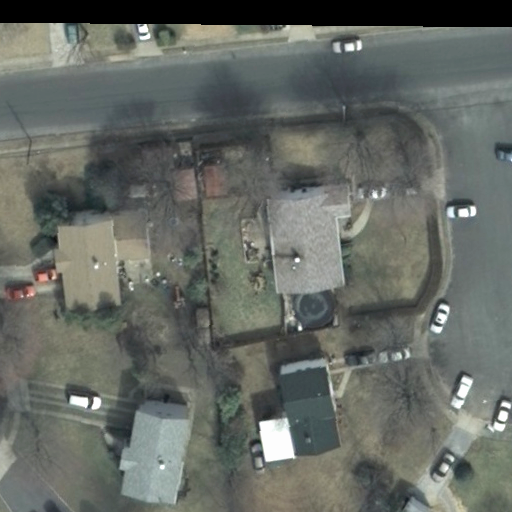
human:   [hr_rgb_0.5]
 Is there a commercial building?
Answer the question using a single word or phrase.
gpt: no

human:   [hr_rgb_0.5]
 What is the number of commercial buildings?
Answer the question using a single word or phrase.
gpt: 0

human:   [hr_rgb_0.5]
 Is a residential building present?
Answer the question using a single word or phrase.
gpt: yes

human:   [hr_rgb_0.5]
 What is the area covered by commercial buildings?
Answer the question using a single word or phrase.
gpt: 0m2

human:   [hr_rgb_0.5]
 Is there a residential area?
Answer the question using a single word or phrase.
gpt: yes

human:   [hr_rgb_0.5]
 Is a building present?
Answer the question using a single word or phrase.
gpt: yes

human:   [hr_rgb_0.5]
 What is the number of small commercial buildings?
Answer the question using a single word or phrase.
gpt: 0

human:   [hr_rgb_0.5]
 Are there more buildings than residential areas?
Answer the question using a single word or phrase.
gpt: yes

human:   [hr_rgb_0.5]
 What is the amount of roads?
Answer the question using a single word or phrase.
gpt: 2

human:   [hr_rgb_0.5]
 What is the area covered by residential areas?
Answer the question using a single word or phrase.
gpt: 10611m2

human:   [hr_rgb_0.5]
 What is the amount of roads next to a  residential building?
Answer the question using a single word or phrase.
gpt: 2

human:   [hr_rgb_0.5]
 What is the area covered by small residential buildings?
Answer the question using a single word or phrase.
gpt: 0m2

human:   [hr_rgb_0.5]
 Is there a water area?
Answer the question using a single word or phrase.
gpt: no

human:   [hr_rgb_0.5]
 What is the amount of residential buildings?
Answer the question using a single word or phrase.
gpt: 5

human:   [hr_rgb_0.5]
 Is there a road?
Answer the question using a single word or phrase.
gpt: yes

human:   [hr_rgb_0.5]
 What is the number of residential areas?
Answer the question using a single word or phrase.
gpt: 1

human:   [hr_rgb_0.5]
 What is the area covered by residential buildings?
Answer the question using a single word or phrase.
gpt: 1240m2

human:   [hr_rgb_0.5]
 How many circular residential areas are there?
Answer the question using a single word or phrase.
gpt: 0

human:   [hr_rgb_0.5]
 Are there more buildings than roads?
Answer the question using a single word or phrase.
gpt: yes

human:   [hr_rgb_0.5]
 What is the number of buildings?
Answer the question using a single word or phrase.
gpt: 5

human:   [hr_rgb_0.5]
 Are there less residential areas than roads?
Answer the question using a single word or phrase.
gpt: yes

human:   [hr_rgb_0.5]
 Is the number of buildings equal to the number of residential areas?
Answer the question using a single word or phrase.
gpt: no

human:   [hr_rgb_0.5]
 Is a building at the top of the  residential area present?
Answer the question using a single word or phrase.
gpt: yes

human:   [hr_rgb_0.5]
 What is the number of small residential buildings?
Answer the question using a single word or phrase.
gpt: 0

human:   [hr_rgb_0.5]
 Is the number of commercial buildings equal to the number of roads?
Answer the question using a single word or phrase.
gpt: no

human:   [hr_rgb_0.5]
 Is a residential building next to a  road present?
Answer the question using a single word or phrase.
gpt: yes

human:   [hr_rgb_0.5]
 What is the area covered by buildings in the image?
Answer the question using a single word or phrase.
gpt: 1240m2

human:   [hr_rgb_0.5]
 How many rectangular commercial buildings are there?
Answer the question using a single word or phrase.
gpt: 0

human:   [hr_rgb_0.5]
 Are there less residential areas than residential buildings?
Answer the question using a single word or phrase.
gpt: yes

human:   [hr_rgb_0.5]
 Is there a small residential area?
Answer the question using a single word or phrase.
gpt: no

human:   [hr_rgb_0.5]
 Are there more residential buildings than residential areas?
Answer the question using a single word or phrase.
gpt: yes

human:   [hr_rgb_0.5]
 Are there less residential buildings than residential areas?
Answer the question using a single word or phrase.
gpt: no

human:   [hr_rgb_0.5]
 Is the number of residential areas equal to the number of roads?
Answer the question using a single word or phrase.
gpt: no

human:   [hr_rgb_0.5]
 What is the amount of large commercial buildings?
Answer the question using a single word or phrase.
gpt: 0

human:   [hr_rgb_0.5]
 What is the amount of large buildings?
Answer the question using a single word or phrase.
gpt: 0

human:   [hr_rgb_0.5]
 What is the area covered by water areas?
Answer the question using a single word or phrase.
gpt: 0m2

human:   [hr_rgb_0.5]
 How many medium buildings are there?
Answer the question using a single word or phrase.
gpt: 5

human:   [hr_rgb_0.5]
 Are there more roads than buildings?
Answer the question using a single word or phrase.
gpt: no

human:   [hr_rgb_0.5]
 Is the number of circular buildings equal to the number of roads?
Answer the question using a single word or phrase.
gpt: no

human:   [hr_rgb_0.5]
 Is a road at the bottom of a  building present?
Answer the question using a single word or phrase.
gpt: no

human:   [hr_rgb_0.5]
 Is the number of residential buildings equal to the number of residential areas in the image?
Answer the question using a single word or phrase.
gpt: no

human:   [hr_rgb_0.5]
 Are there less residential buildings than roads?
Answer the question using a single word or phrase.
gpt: no

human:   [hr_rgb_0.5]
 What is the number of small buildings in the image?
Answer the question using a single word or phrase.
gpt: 0

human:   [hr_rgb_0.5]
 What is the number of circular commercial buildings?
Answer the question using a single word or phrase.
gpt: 0

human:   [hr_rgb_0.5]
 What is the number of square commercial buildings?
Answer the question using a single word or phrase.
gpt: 0

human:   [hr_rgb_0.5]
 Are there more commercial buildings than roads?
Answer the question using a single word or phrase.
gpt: no

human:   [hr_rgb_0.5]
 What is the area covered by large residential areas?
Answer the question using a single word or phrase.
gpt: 10611m2

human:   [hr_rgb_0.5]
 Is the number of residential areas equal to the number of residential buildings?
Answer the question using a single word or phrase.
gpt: no

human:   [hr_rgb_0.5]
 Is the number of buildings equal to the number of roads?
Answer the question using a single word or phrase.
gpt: no

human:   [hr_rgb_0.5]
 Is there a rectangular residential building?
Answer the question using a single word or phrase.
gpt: yes

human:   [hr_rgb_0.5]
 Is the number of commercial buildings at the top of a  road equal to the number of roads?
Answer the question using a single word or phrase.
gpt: no

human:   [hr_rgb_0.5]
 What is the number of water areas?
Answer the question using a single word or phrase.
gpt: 0

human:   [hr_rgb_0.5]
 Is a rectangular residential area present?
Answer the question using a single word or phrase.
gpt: yes

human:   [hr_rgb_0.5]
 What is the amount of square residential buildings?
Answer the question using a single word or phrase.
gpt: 0

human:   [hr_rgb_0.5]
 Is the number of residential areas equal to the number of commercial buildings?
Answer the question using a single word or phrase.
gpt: no

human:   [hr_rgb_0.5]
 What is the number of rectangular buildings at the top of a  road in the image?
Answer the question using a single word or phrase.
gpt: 0

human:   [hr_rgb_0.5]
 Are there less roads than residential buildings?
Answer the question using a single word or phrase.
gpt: yes

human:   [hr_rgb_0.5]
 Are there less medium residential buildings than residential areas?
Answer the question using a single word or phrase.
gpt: no

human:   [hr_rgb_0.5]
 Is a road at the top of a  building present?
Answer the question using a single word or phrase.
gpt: yes

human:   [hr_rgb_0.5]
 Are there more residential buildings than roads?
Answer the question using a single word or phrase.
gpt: yes

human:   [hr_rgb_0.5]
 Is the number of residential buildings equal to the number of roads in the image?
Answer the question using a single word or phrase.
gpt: no

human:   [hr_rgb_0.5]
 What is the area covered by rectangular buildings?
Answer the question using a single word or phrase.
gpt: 480m2

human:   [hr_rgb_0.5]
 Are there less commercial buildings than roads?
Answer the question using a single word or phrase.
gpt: yes

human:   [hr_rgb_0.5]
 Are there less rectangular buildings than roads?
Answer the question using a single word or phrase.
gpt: no